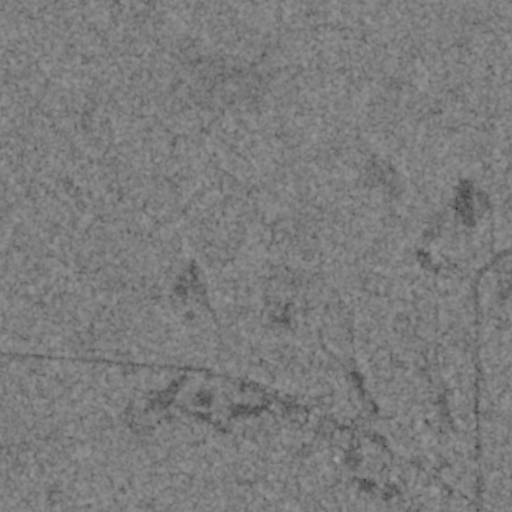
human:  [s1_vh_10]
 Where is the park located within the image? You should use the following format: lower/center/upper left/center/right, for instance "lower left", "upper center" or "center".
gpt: The park is located in the lower center of the image.
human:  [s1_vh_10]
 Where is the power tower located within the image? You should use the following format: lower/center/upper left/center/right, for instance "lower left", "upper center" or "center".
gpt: The power tower is located in the lower right of the image.
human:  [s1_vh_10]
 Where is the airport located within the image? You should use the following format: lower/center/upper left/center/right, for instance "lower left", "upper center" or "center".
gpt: There is no airport in the image.

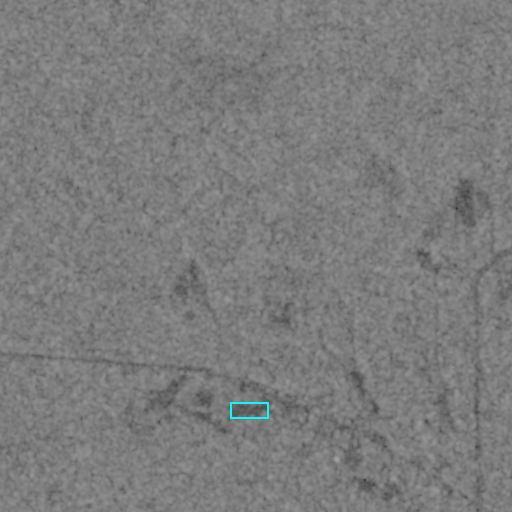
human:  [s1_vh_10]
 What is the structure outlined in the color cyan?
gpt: The structure outlined in cyan is a park.
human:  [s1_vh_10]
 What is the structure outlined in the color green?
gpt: There is no green outline.